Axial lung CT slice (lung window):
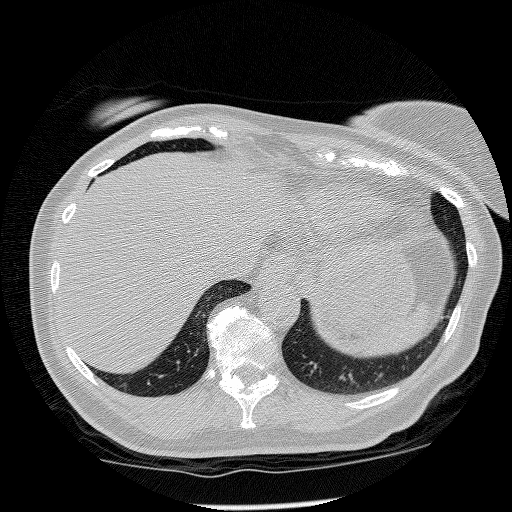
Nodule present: no